Question: I am using bootstrap 3. Here is my html:

As you can see, the 'star' and 'BookMarks' texts are not in line with other nav-bars.
how to fix this?
Here is my code
'''
<nav class="navbar navbar-custom navbar-fixed-top" role="navigation">
<div class="container">
<div class="navbar-header">
<button type="button" class="navbar-toggle" data-toggle="collapse"
data-target=".navbar-ex1-collapse">
<span class="sr-only">Toggle navigation</span>
<span class="icon-bar"></span>
<span class="icon-bar"></span>
<span class="icon-bar"></span>
</button>
</div>
<div class="collapse navbar-collapse navbar-ex1-collapse">
<ul class="nav navbar-nav navbar-right">
<li>
<a href="/mybookmarks/">
<span class="glyphicon glyphicon-star" id="starry"></span>
&nbsp;BookMarks
</a>
</li>
<li>
<a href="/search/create/">
<span class="glyphicon glyphicon-plus"></span>
&nbsp;New Search
</a>
</li>
<li>
<a href="/dashboard/">
<span class="glyphicon glyphicon-th"></span>
&nbsp;Searches
</a>
</li>
<li class="dropdown">
<a href="#" class="dropdown-toggle" data-toggle="dropdown">
<span class="glyphicon glyphicon-stats"></span>
&nbsp;Reports <b class="caret"></b>
</a>
<ul class="dropdown-menu">
<li>
<a href="implement this">Raw Data</a>
</li>
<li>
<a href="implement this">Graphs</a>
</li>
<li class="divider"></li>
<li>
<a href="implement this">Email Report</a>
</li>
</ul>
</li>
<li class="dropdown active">
<a href="#" class="dropdown-toggle" data-toggle="dropdown">
<span class="glyphicon glyphicon-user"></span>
&nbsp;
demo <b class="caret"></b>
</a>
<ul class="dropdown-menu">
<li>
<a href="/accounts/settings/">Account Settings</a>
</li>
<li>
<a href="/accounts/password/change/">Change Password</a>
</li>
<li class="divider"></li>
<li>
<a href="help">Help</a>
</li>
<li class="divider"></li>
<li>
<a href="/logout/">Log Out</a>
</li>
</ul>
</li>
</ul>
</div>
<!-- /.navbar-collapse --> </div>
<!-- /.container --> </nav>
'''
and one custom css which is for the span element of star glyphicon
'''
#starry {
color: #B939A0;
font-size: 20px;
}
'''
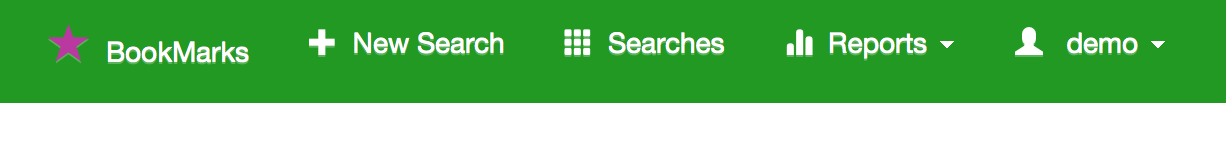
Answer: The problem is being caused by the increase in font-size of that one icon.
One way to resolve this would be:
'''
#starry {
color: #B939A0;
font-size: 20px;
float: left;
margin: -2px 3px 0 0;
}
'''
The float takes it out of the document flow, allowing the text to realign. Then the margin repositions the icon.
<URL>